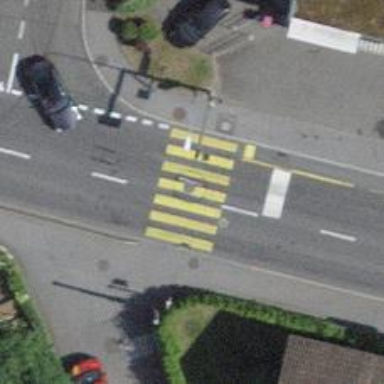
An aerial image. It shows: Crossing with zebra markings controlled by traffic signals.